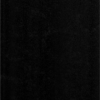
Label: dusty